Question: ## Background
The Android developer console has 3 tabs for publishing the app's apk file:
alpha, beta and production, as shown here:

as I recall from one of Google IO lectures, one cool way to check how good is your app before making a 100% scale publishing, is to allow only a percentage of the users to download the app first. I think it's called "staged rollouts" , because you can rollout the publishing in case it had too many problems to be published to all.
## My question
1. What is exactly the difference between them, especially between Alpha and Beta?
2. Only the production stage is available for people on the play store, right?
3. which one/s allow to publish only to specific people/percentage , and in which way do you do it?
4. which stage allows in-app billing, at least for testing ? I don't get why can't i test it out even before uploading the app.
5. in the percentage method, if I publish a new app version using the same way, will it first update for the people who were lucky enough to install the previous version?
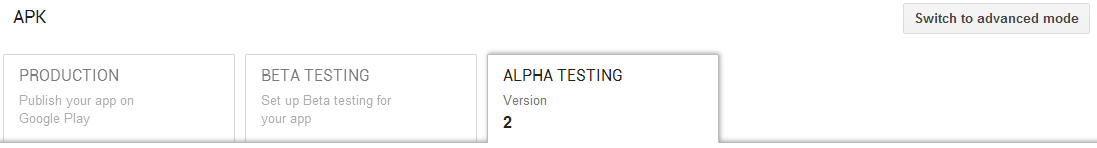
Answer: See there are Four types of releases on play console for android developers;
It means you wanna share your app among the decided members. It means you have to put their Gmail into the testers list. This is usually for employees.
Same as internal testing, but this time you can send your app to your friends, families, or on your smartphones.
This is a serious matter, this is public testing. But people cannot give reviews to your app. You can also limit how many users can install the app.
This is the last release, now everybody can install your app, can give reviews, can report to google play if something bad is there. One more thing, now your app appears in play store search listing.
Now there is one more thing, open testing, closed testing, pausing tracks and stage rollouts, don't get confused by these terms.
It means that you don't need to invite them, like no need to take their Gmail and add it to the user list. (Beta testing)
It means that you need to specifically add the user's Gmail into the list. (Alpha testing)
- This means we can provide the update to some percentage of users we currently have. Suppose 100 users are there and you rollout for 40% then only 40 users can update the app and after you confirm the app is working perfectly (using crash reports or reviews) then make it available for everyone.
- See each testing has a track in play console. So if you click the pause track in beta testing then it will pause beta testing [changes occurs in few hours]. Same in internal and alpha. We usually pause test tracks when we release the app in production [usually I do].
Your app will not appear in search results until it is in .